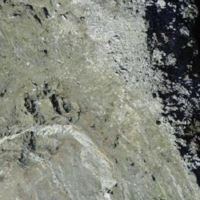
EUNIS habitat code: 48
Species observed at this site:
Capra ibex